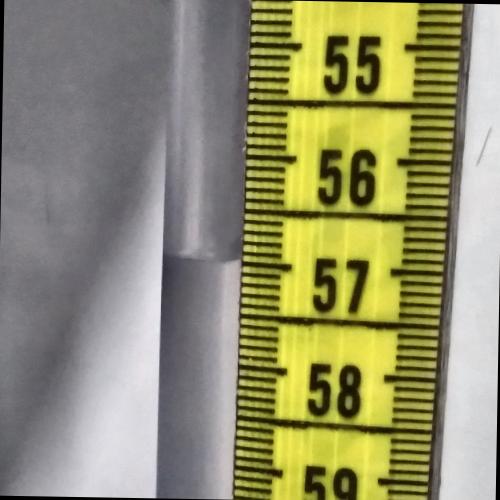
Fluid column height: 57.0 cm